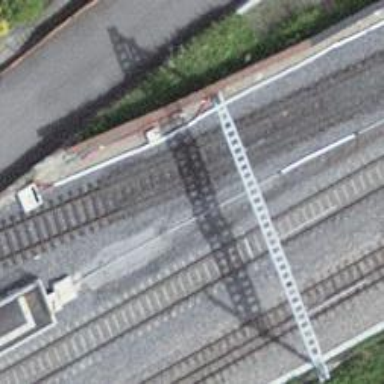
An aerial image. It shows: Railway yard with one track. The railway is electrified with contact line.